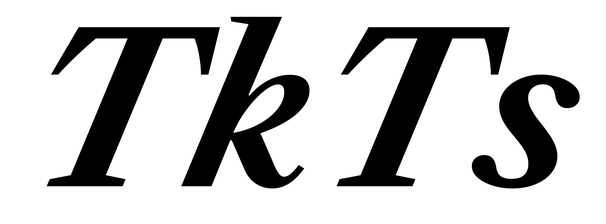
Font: LibreCaslonText-Italic_Bold_Italic